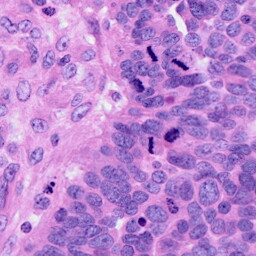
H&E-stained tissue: Ovarian